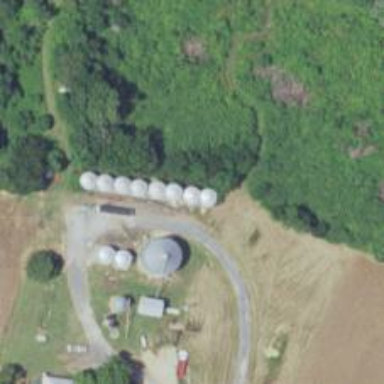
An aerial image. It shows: Silo.